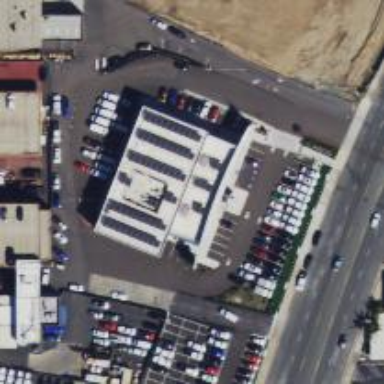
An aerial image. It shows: Car shop building.